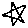
Label: star